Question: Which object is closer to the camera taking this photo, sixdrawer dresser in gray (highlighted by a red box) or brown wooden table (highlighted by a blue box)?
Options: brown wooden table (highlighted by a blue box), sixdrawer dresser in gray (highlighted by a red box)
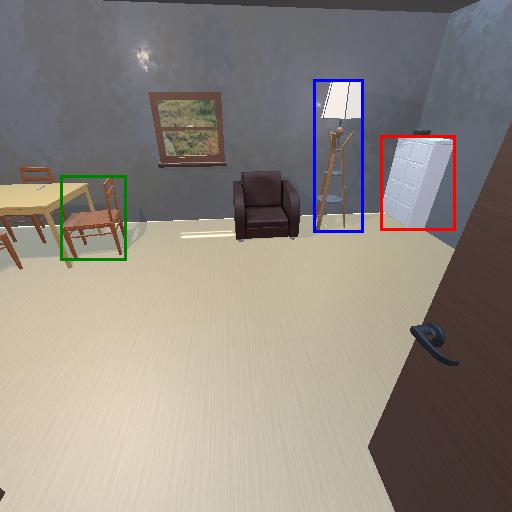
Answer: brown wooden table (highlighted by a blue box)